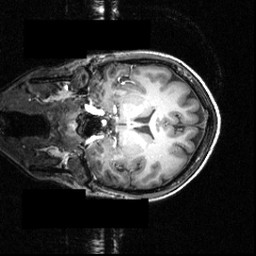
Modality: T1w
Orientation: coronal
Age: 25
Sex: female
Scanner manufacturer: siemens
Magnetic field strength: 3.951 T
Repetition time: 1.5 s
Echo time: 0.00335 s